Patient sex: F
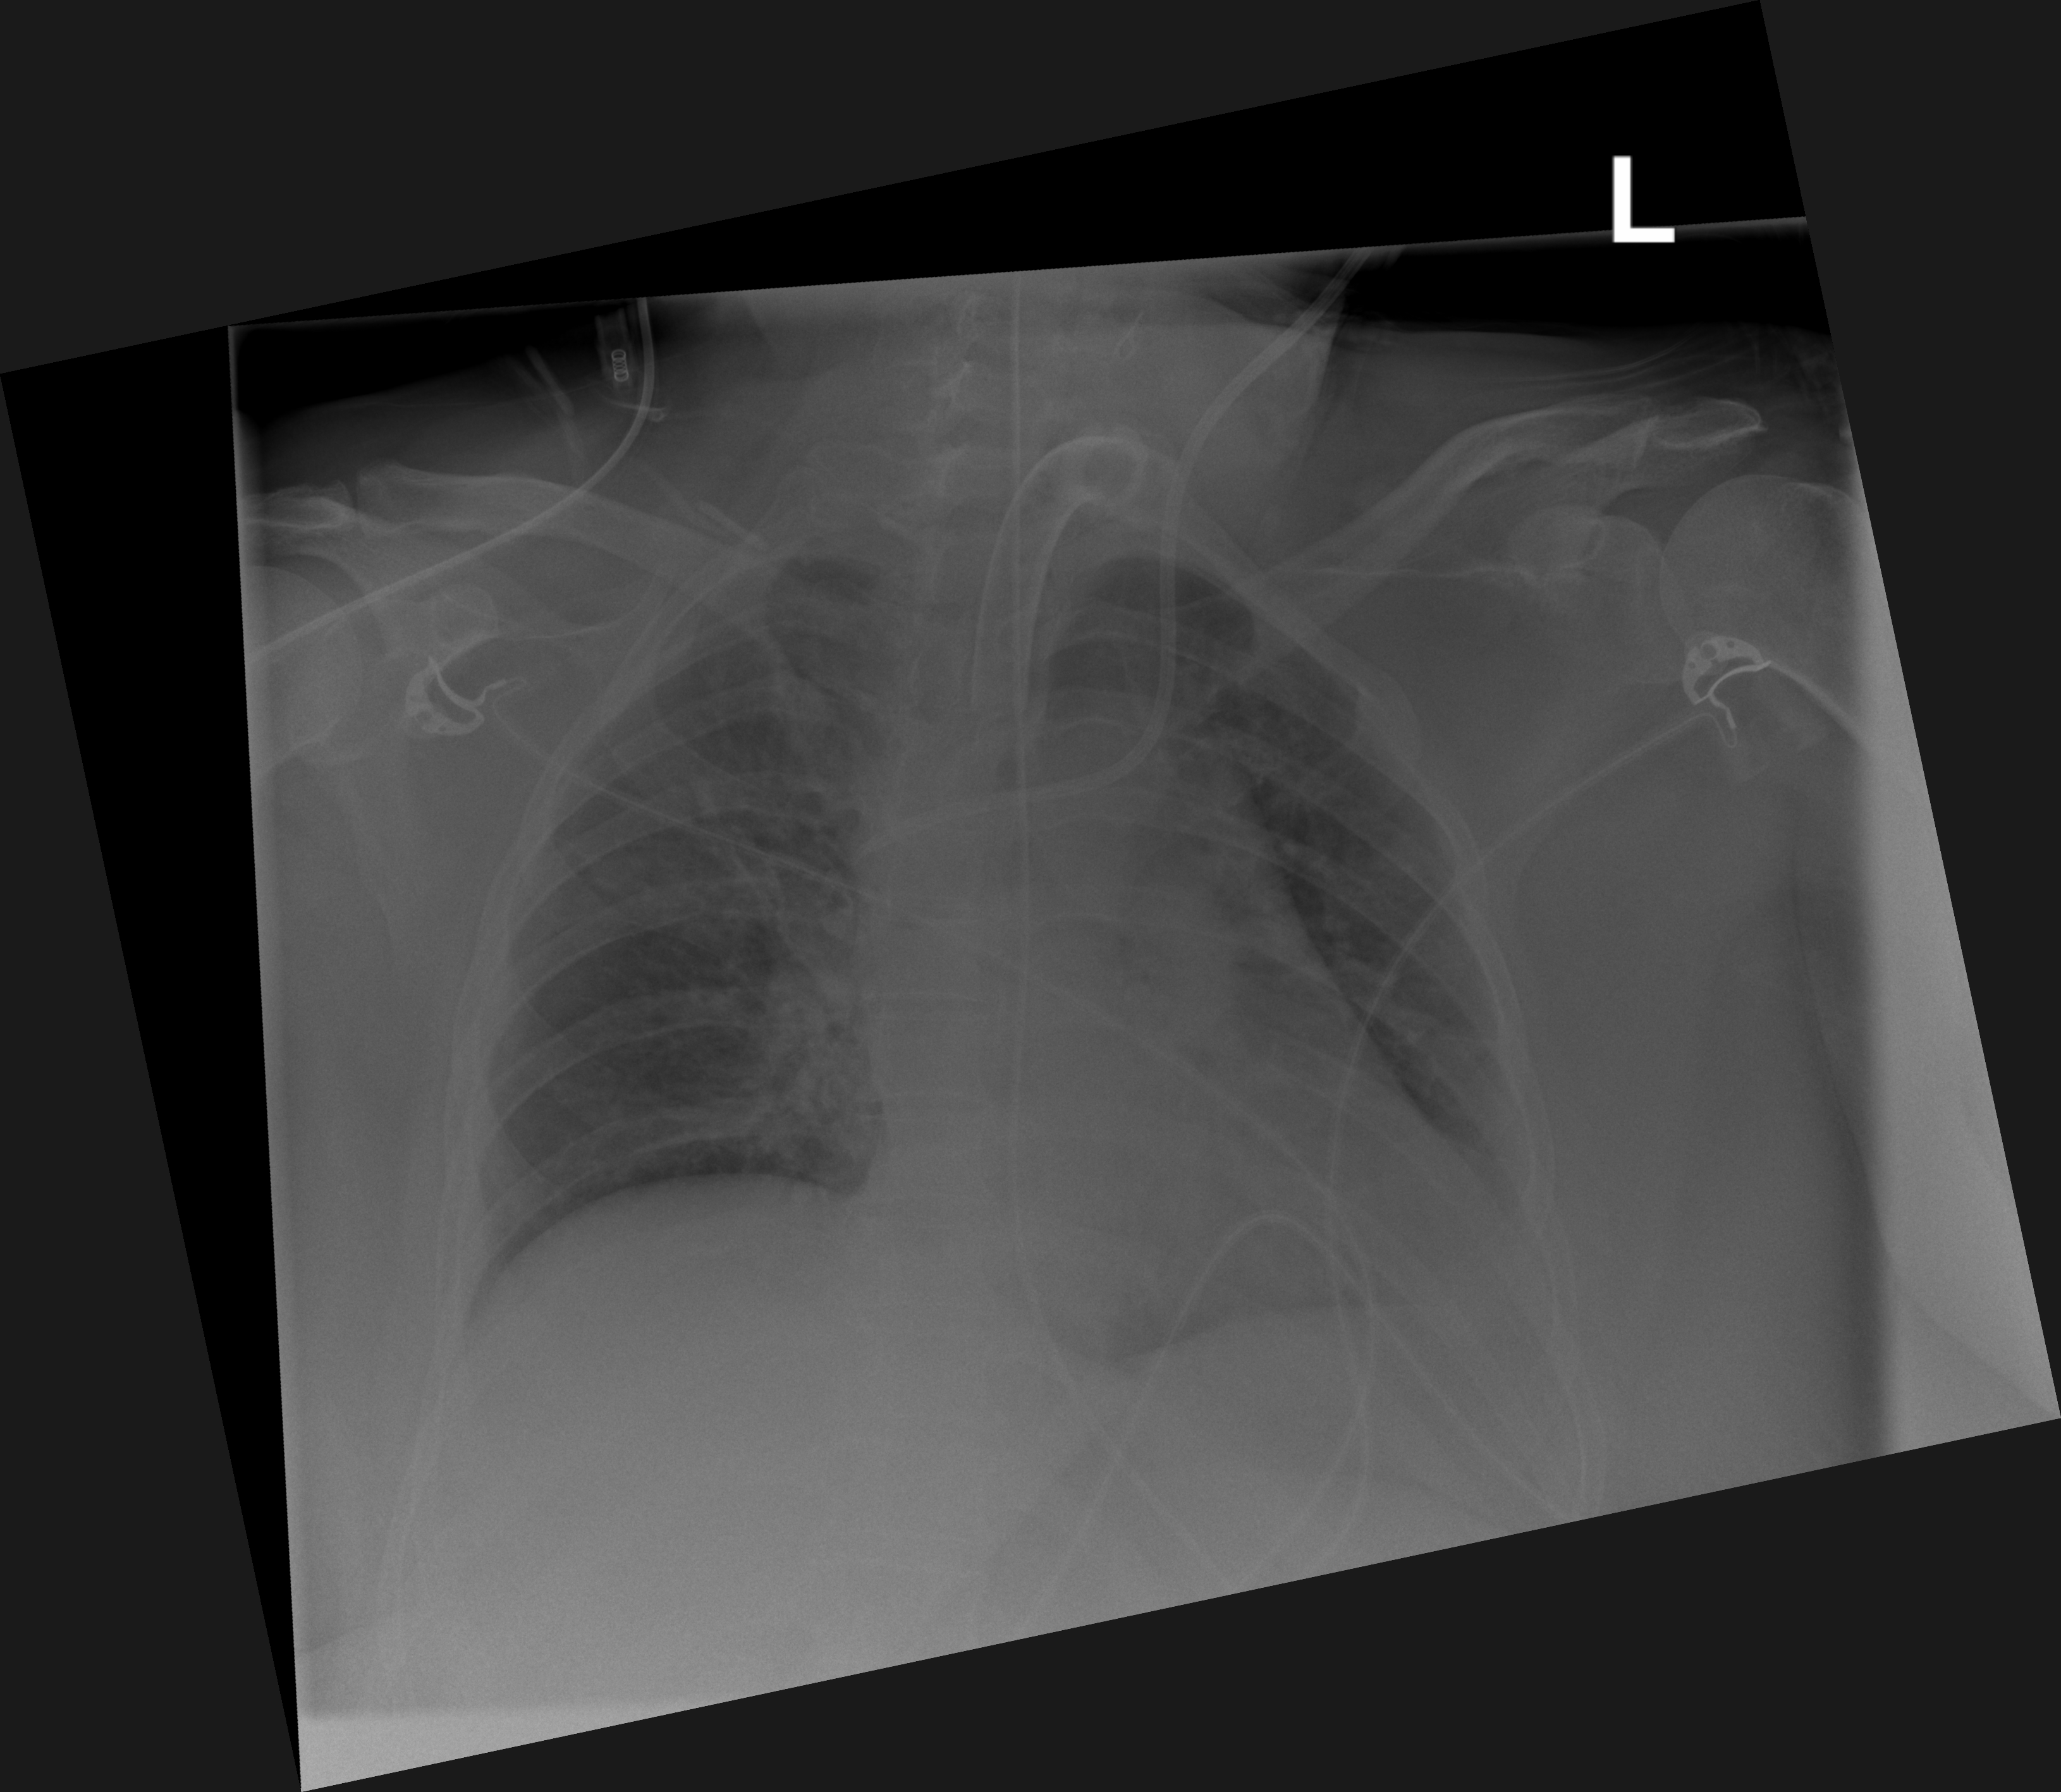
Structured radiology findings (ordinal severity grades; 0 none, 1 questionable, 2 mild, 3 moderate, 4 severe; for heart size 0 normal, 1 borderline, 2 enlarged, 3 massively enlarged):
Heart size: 1
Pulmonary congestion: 2
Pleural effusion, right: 0
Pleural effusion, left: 2
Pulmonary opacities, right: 2
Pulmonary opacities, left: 0
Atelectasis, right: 2
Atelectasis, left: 2